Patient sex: M
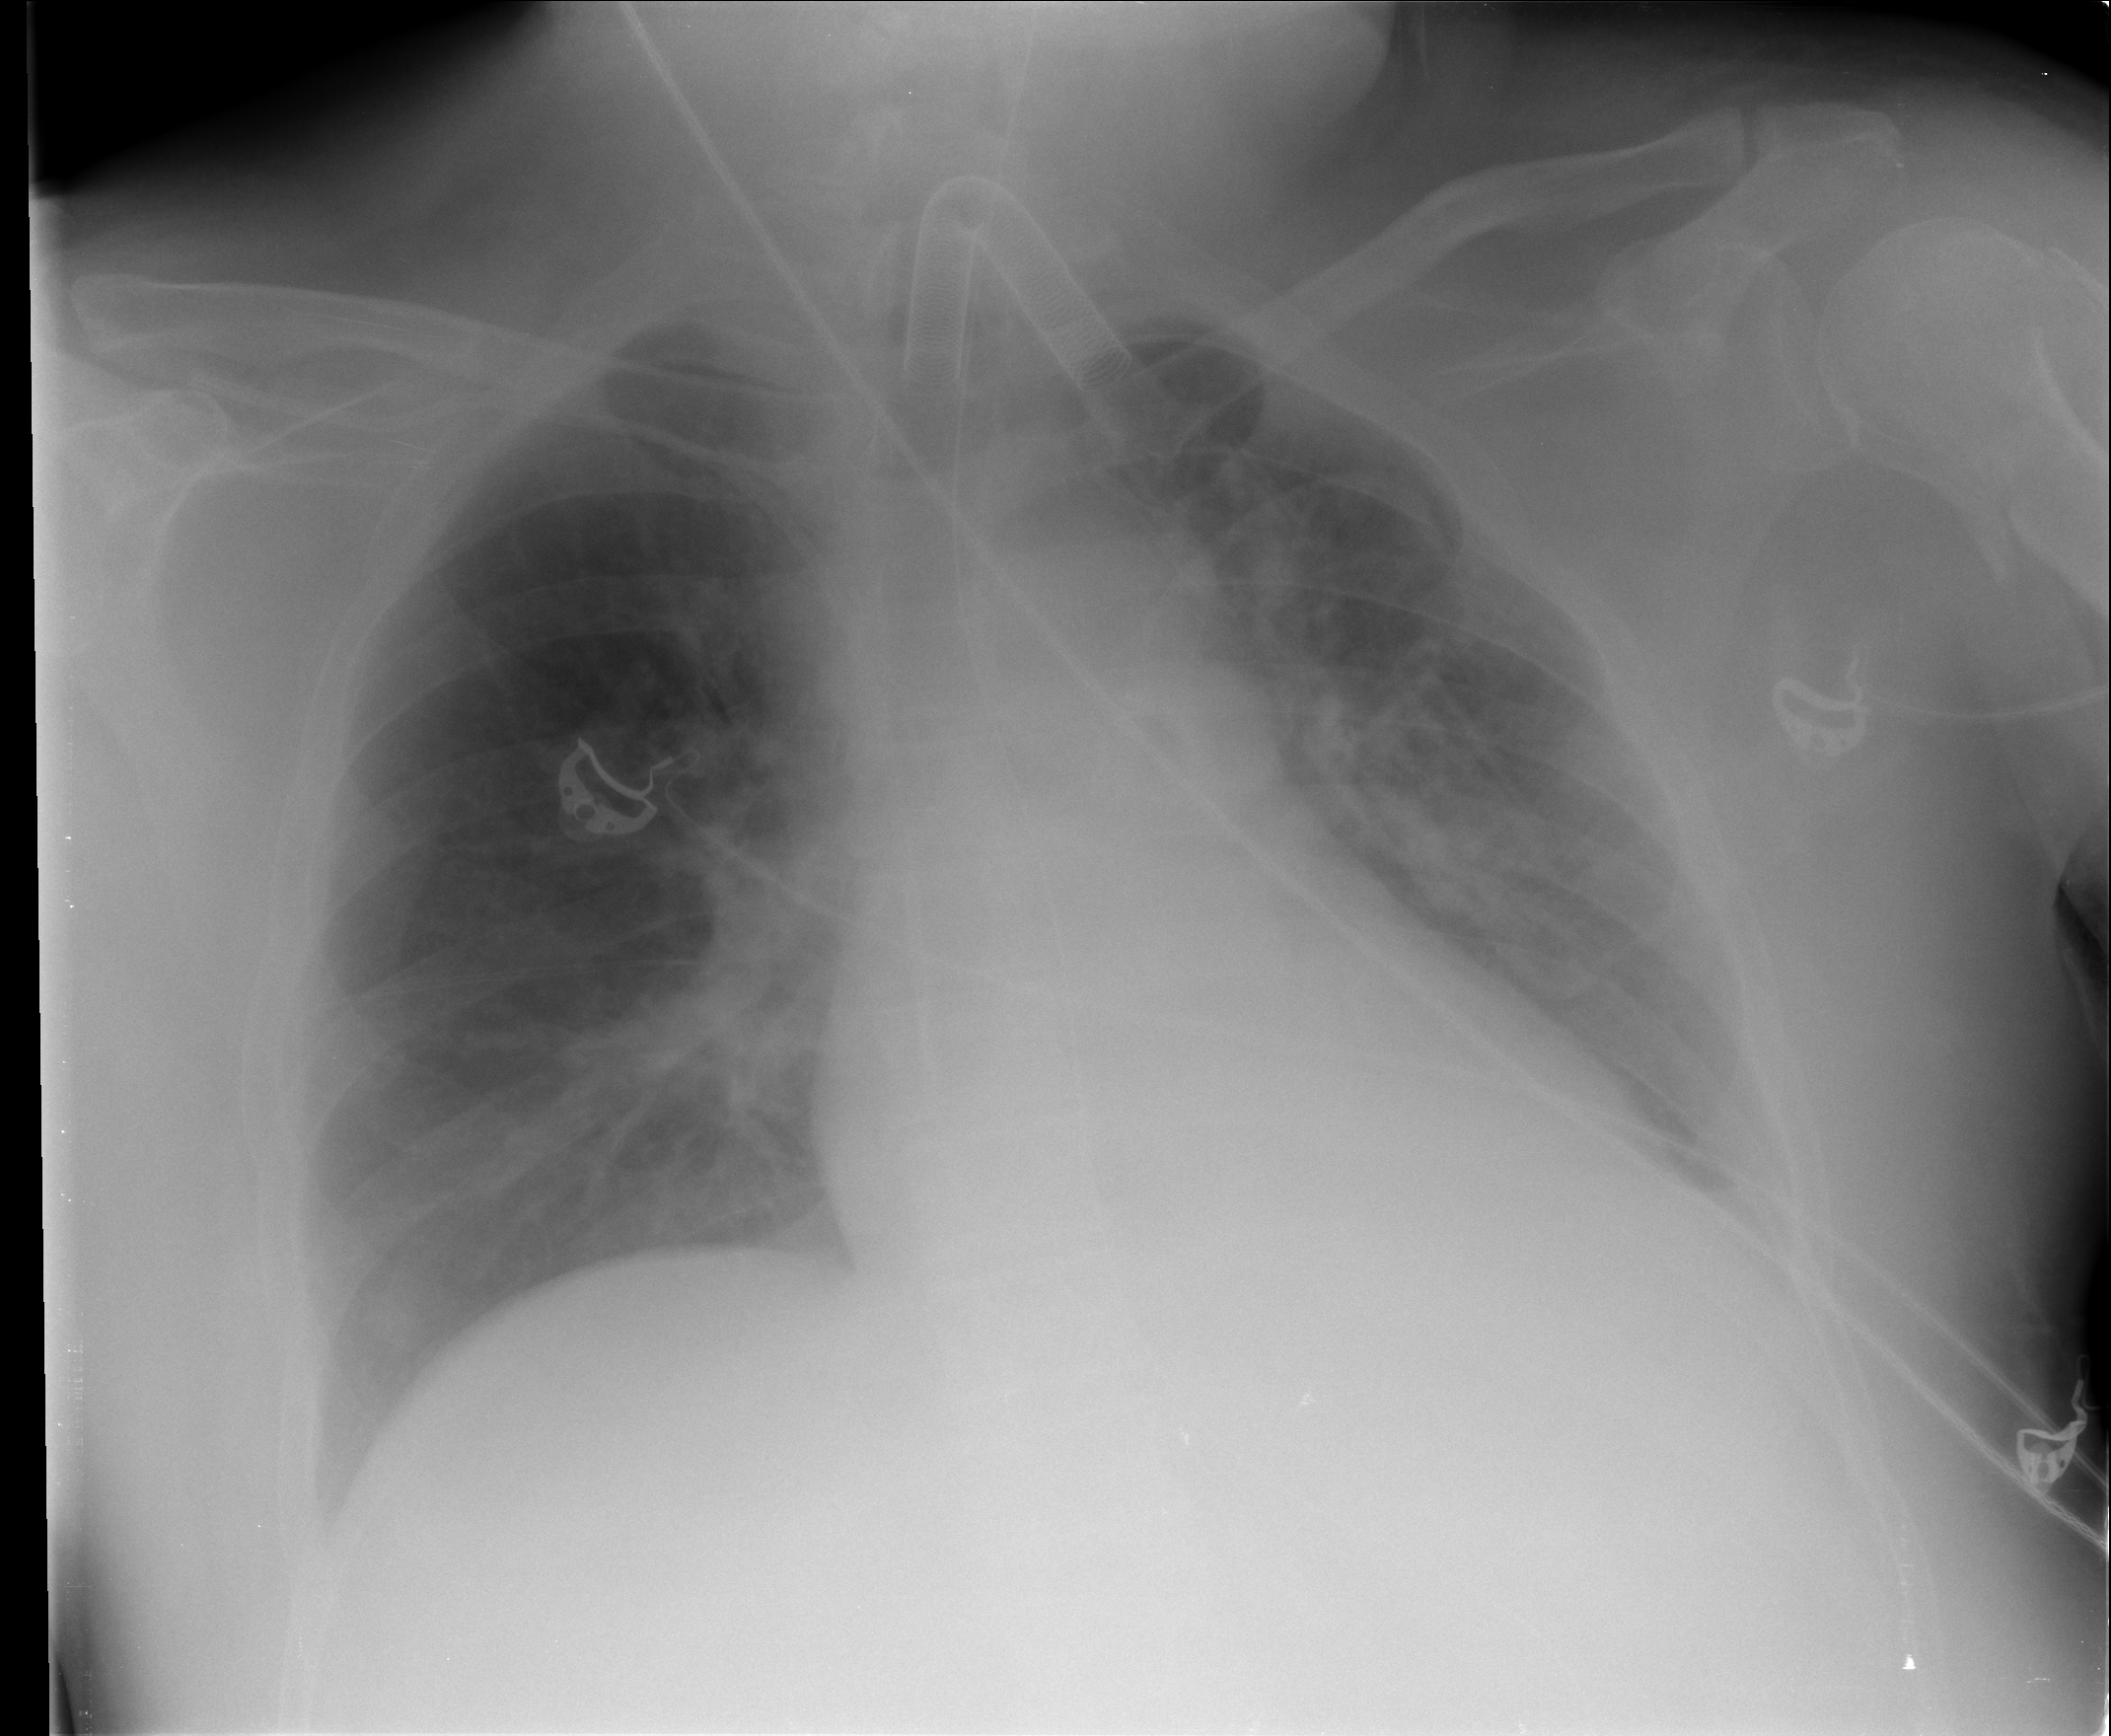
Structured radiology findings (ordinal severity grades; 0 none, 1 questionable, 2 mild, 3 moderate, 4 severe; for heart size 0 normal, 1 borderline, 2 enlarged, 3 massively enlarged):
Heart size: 1
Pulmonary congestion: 1
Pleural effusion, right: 0
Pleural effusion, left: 2
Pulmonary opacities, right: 0
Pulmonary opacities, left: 0
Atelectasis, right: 0
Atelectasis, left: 2